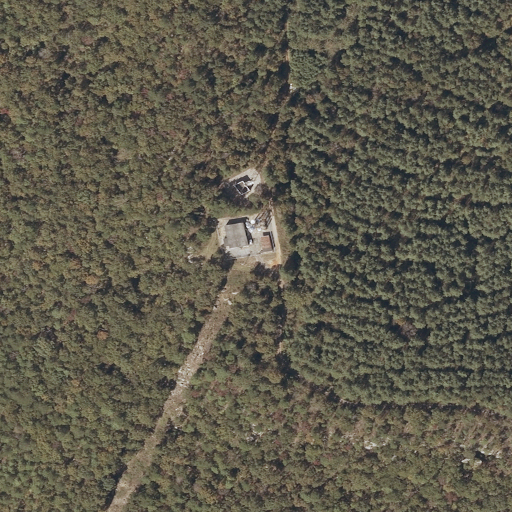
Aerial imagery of mountain in Alabama named Jump-Off Rock containing deciduous forest, evergreen forest, mixed forest, open development, grassland, low intensity development, medium intensity development, and pasture